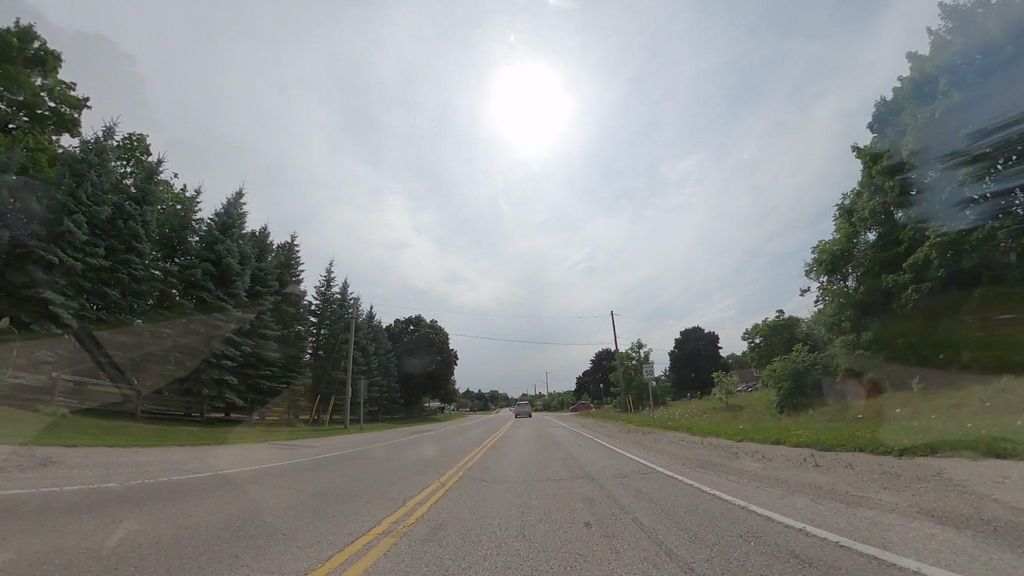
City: kitchener-waterloo